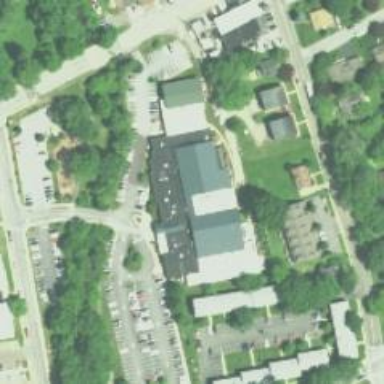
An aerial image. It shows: Building that houses fitness center.